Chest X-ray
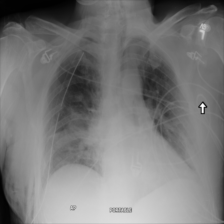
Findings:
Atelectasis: negative
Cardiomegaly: negative
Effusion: negative
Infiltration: negative
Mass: negative
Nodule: positive
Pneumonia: negative
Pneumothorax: negative
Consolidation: negative
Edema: negative
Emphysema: positive
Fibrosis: negative
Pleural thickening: negative
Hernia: negative